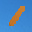
Label: 1